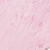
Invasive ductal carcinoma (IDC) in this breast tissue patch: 0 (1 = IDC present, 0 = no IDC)